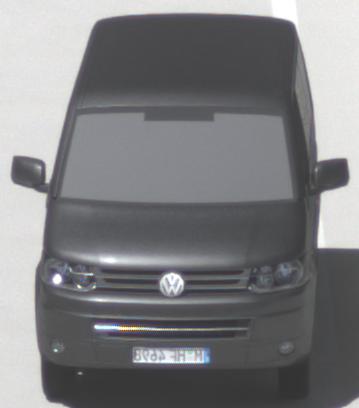
Make: VW Commercial Vehicles (Nutzfahrzeuge)
Model: T5 Multivan 2.0
Detailed model: T5 Multivan
Model produced from: 2009/09
Model produced until: 2013/06
Doors: 4
Color: gray
Road condition: dry road
Daytime: midday
Contrast: high contrast